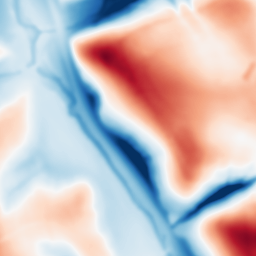
Category: multiscale
Decomposition family: dog_multiscale
Decomposition parameters: sigma_ratio: 2
n_scales: 4
base_sigma: 2
Upsampling method: bilinear
Upsampling parameters: scale: 8
Upsampling scale: 8